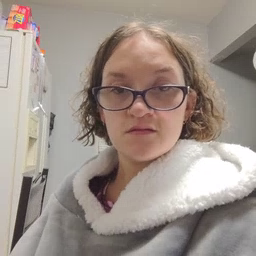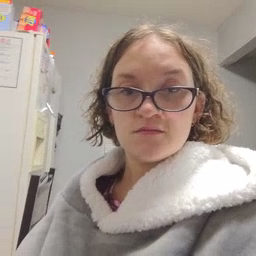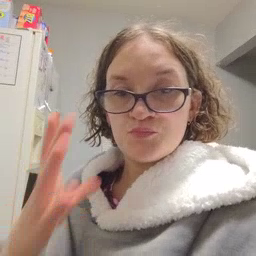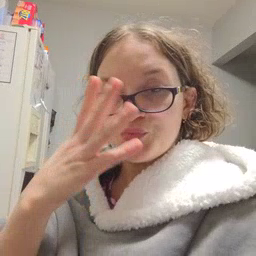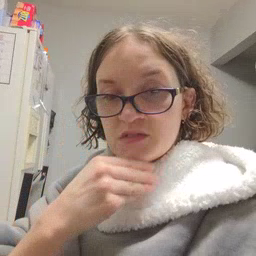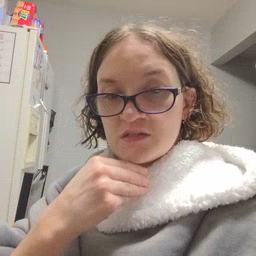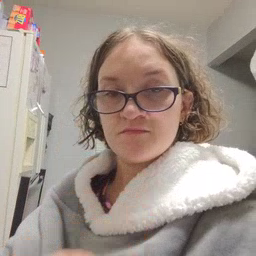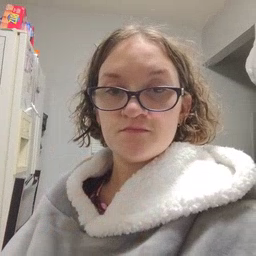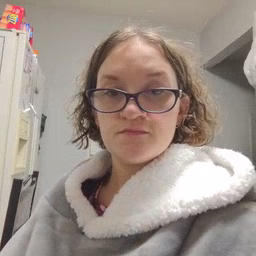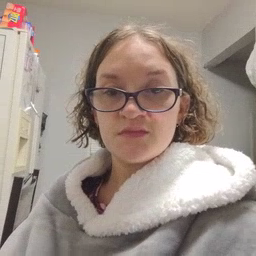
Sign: pretty